Question: I have the following Entity Framework model:

It's a very simple model and was working fine when Entity Framework was generating the SQL. When I mapped the entities to stored procedures I get the following error when trying to create a 'LogEntry':
> Unable to determine a valid ordering for dependent operations. Dependencies may exist due to foreign key constraints, model requirements, or store-generated values.
The code I am using to make a LogEntry looks like the following:
'''
le.DateAndTime = DateTime.Now;
le.User = (Guid)Membership.GetUser().ProviderUserKey;
Log log = lr.GetLog(le.LogId);
log.LogEntries.Add(le);
lr.Save(); // lr is an instance of LogsRepository, defined earlier in the class
'''
The exception isn't thrown until 'lr.Save()' is called.
Can anybody help me decipher this? I have stored procedures which , mapped to the entities.
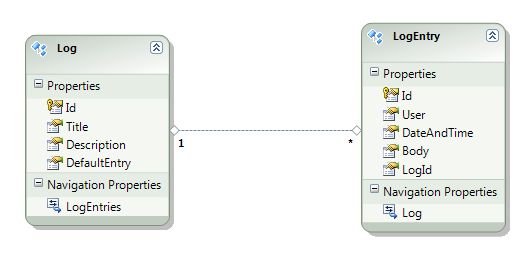
Answer: I managed to figure out what was causing the error. Take a look at the following mapping setup:

As you can see, I had a result column binding from 'UpdateLog', problem being that 'UpdateLog' doesn't return anything. I accidentally put this into the mapping. After deleting the result column binding everything works again.